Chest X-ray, AP view. Patient: 70 years old, sex F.
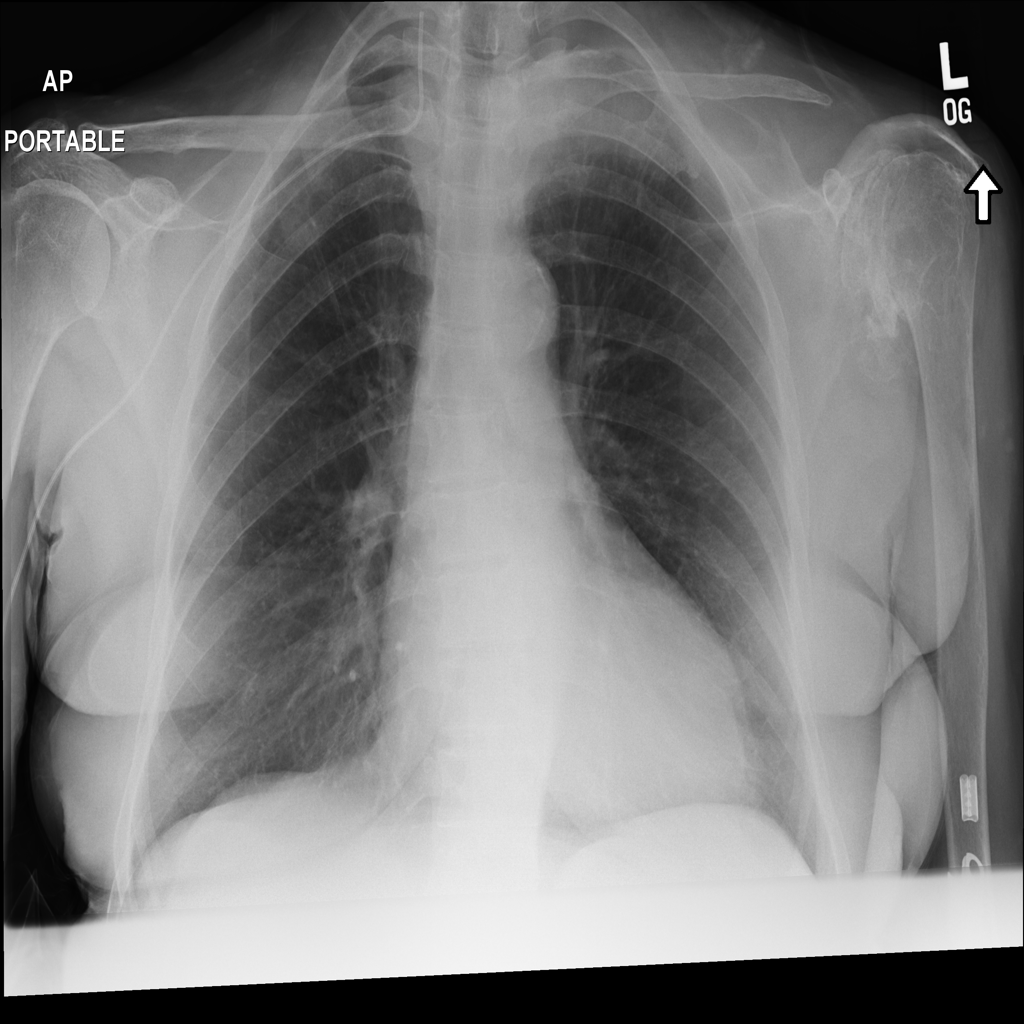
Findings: No Finding